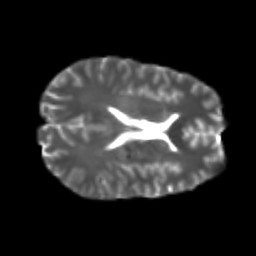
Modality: T2w
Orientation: axial
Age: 21
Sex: male
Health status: healthy
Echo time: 0.074 s